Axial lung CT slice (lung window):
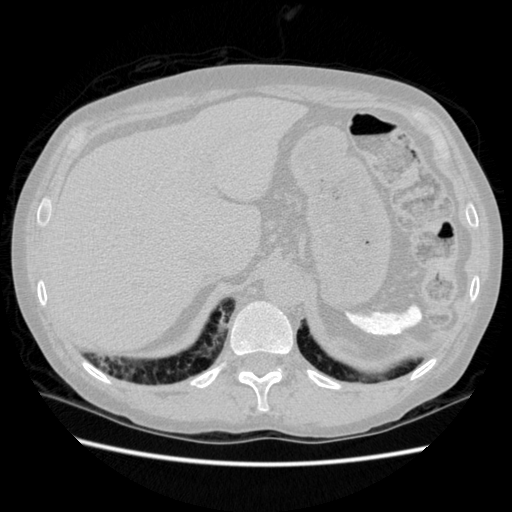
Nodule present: no